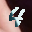
Label: 4